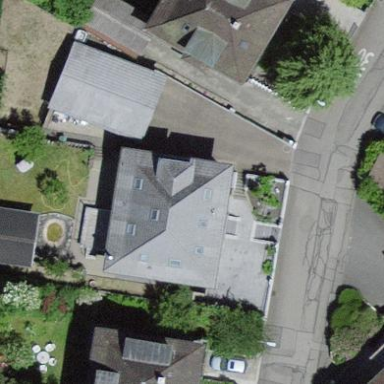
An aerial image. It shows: Building with hipped roof.